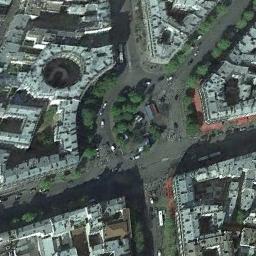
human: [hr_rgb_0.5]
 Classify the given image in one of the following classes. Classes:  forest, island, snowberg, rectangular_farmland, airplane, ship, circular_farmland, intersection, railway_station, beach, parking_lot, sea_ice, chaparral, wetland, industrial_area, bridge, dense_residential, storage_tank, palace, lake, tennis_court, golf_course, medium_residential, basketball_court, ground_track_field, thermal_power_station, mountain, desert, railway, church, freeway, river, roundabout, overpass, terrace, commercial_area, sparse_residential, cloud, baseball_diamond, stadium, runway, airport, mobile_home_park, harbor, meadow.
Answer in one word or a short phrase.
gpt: roundabout